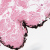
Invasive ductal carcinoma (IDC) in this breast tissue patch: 0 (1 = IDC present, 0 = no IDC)